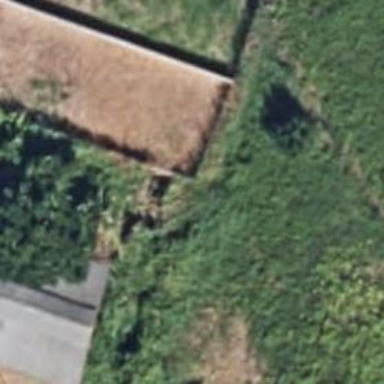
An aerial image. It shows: Wall barrier.